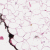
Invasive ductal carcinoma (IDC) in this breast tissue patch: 0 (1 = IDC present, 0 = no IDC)